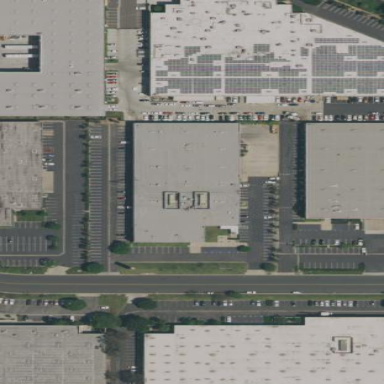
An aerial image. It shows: Warehouse.